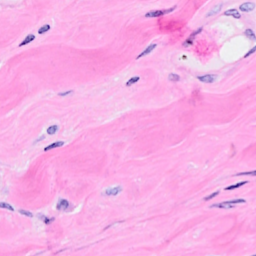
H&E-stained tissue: Breast